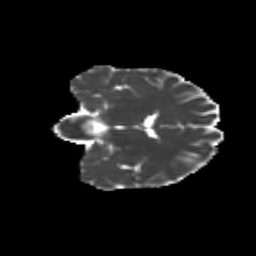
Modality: MD
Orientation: coronal
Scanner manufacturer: siemens
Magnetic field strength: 3 T
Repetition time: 9.2 s
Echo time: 0.084 s